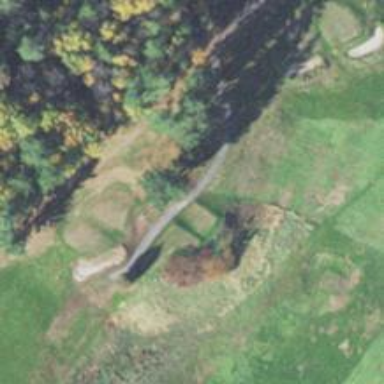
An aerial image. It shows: Grass area designated as golf tee.